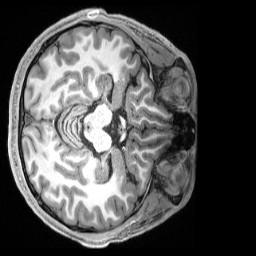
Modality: T1w
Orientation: axial
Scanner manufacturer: siemens
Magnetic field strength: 3 T
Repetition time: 2.5 s
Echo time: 0.00231 s